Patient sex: F
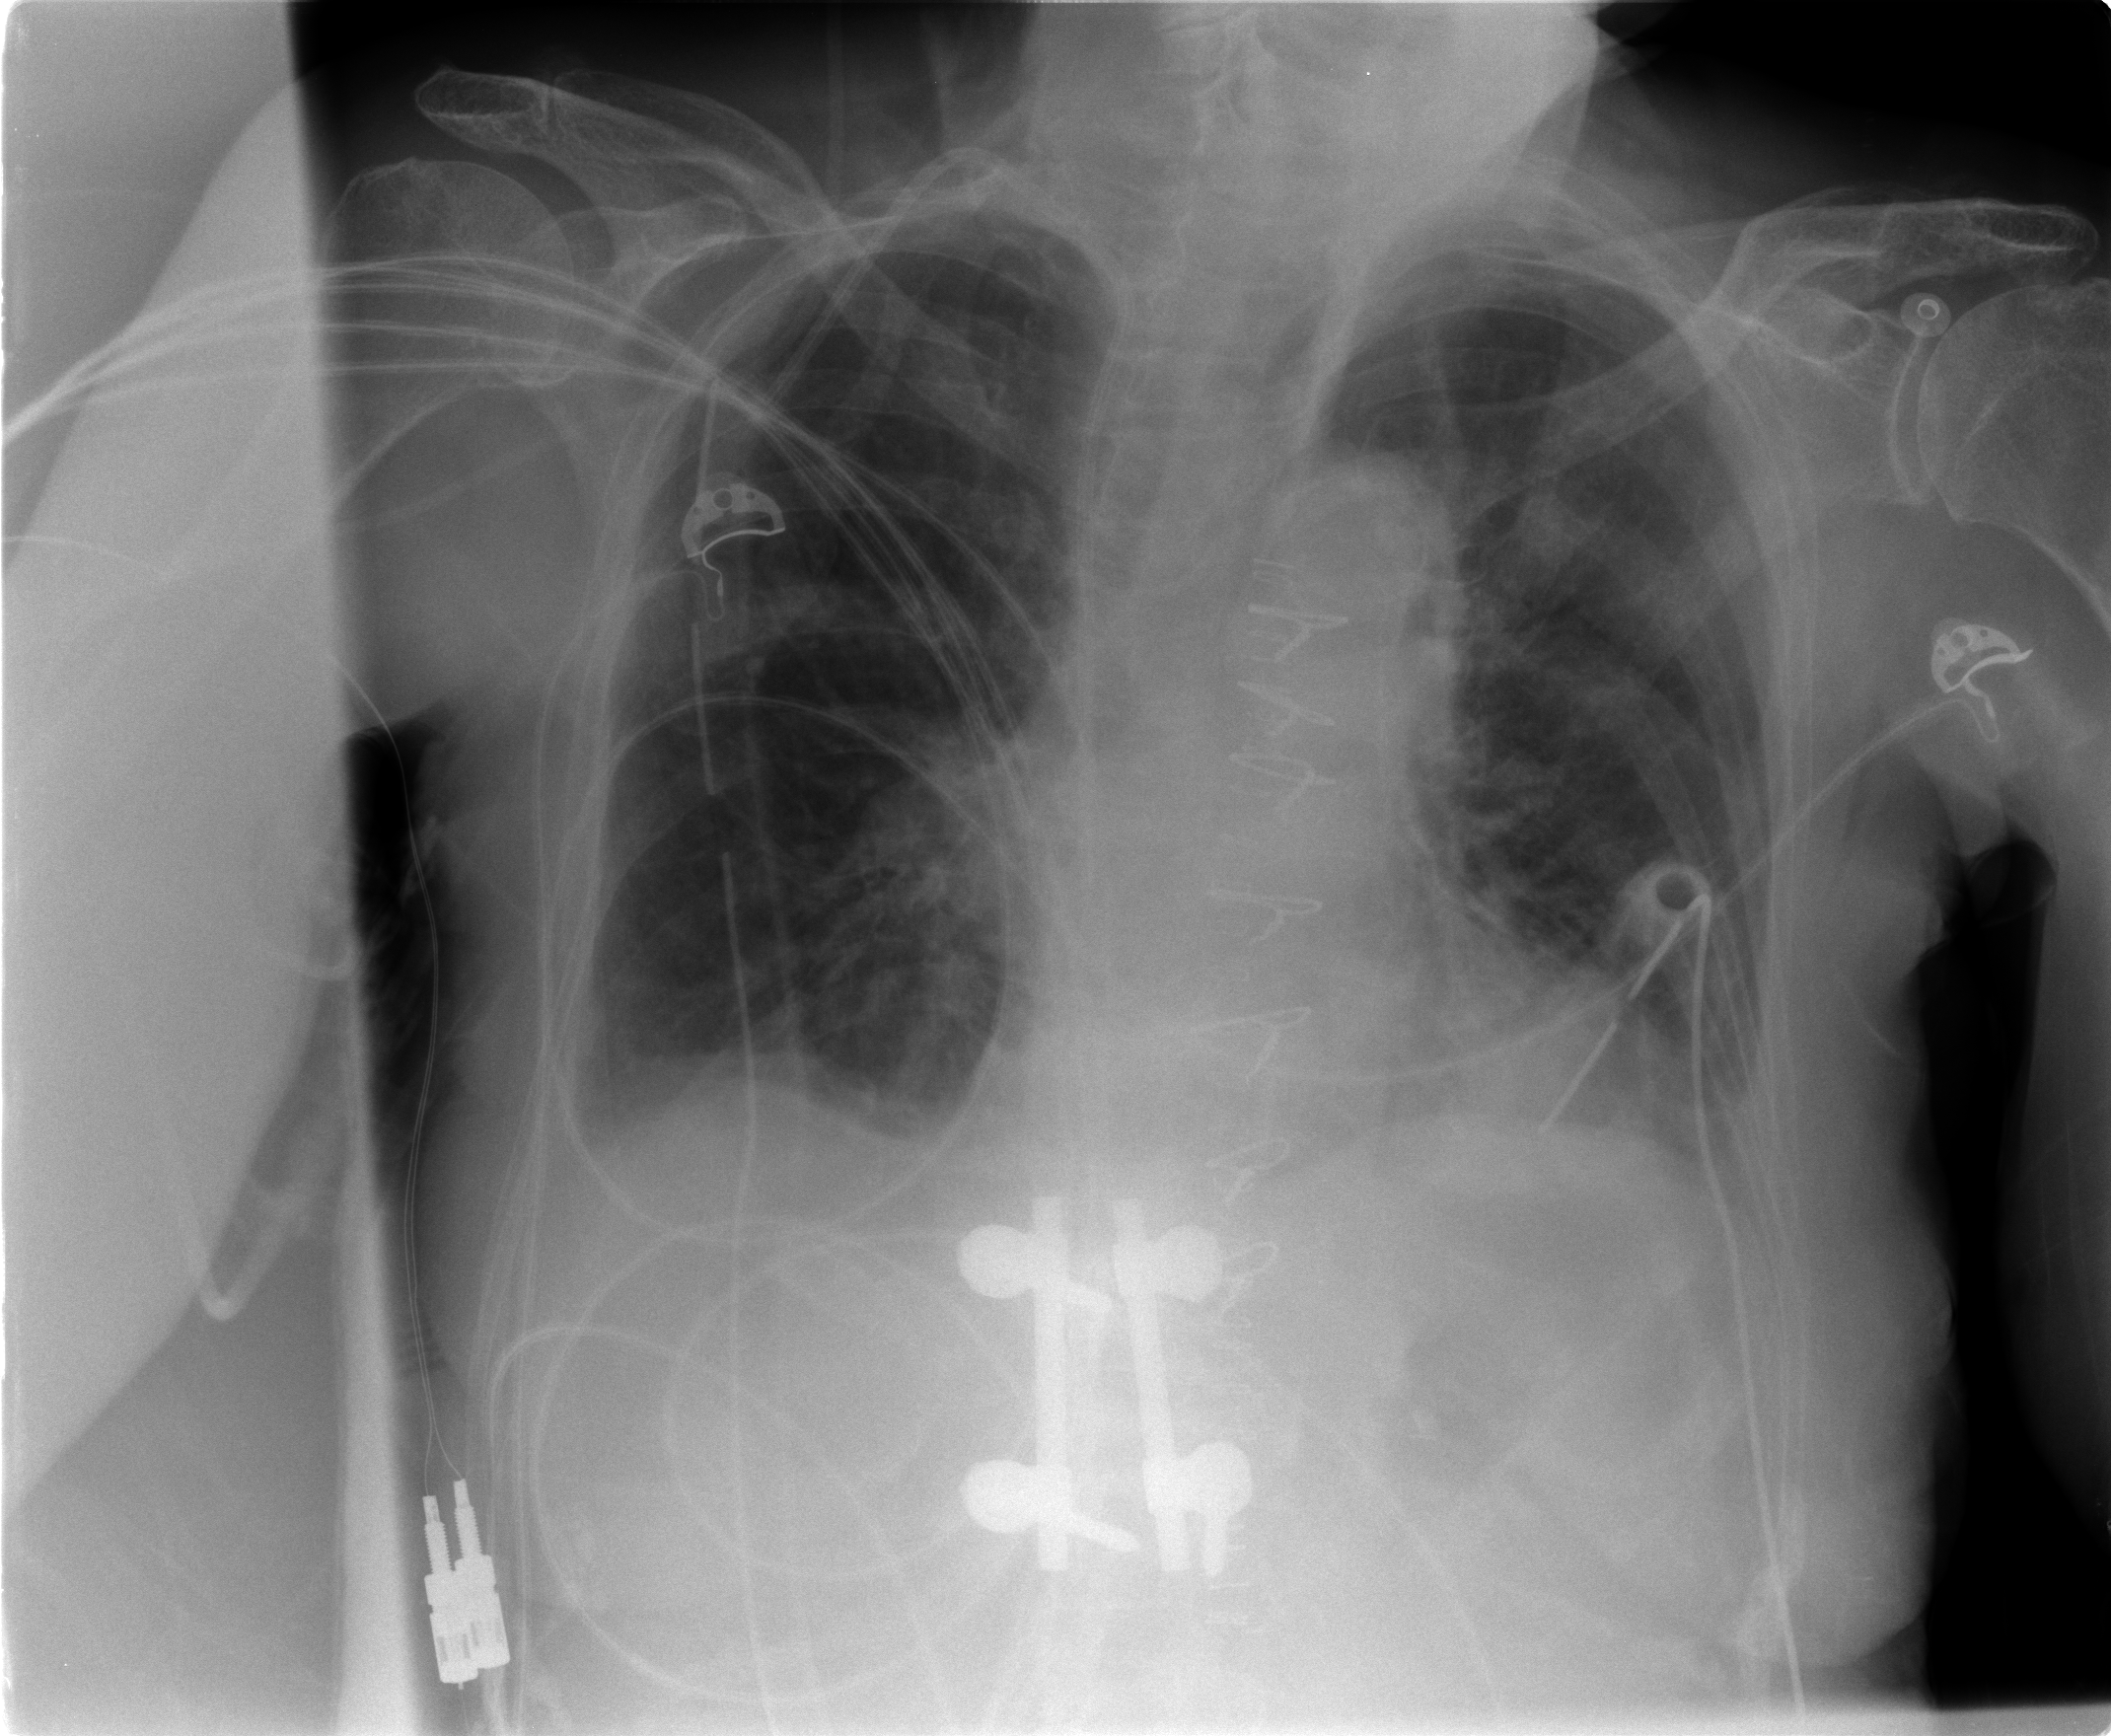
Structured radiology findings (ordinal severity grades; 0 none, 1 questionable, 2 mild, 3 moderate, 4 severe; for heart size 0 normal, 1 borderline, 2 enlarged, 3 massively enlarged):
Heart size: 0
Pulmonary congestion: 2
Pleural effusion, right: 1
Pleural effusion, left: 2
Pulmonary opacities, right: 0
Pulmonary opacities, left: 0
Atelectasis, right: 2
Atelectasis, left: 2